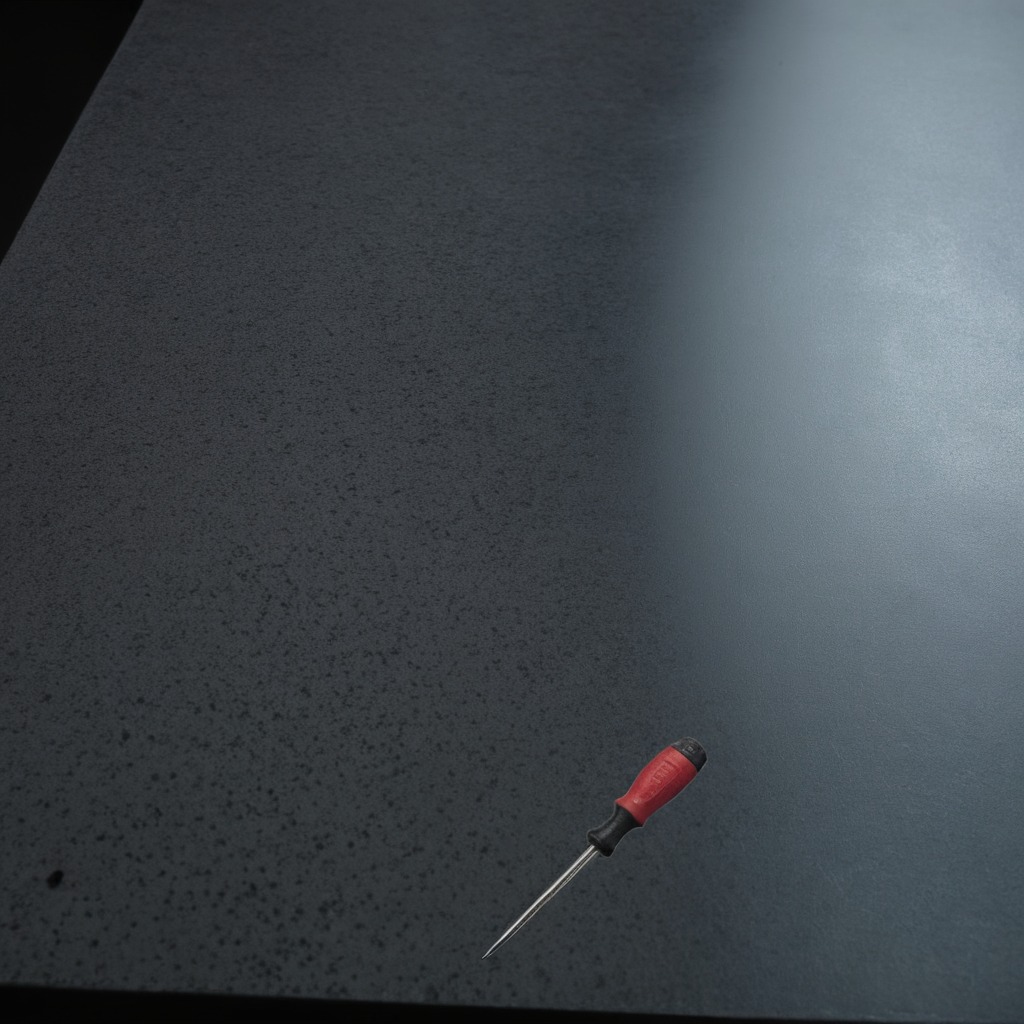
A screwdriver is lying on a clean granite table inside a workshop at night.